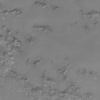
Label: not_dusty